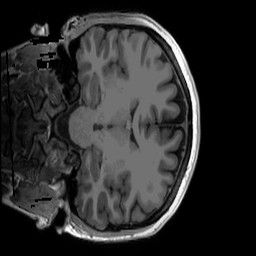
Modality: T1w
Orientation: coronal
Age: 20
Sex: female